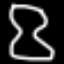
Label: hourglass